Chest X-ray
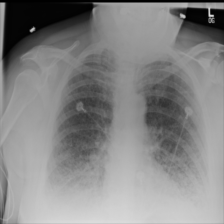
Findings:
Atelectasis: positive
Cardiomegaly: negative
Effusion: negative
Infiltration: negative
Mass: negative
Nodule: negative
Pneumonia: negative
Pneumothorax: negative
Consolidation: negative
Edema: negative
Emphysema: negative
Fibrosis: negative
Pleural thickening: negative
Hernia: negative